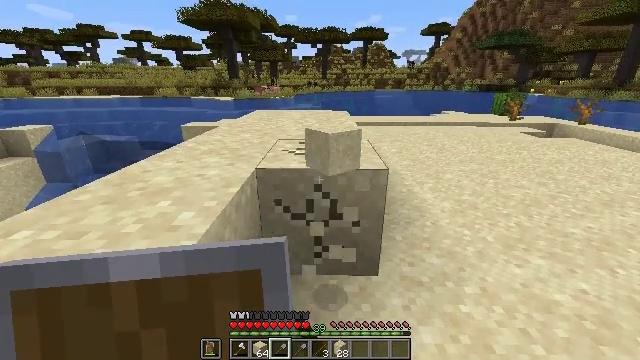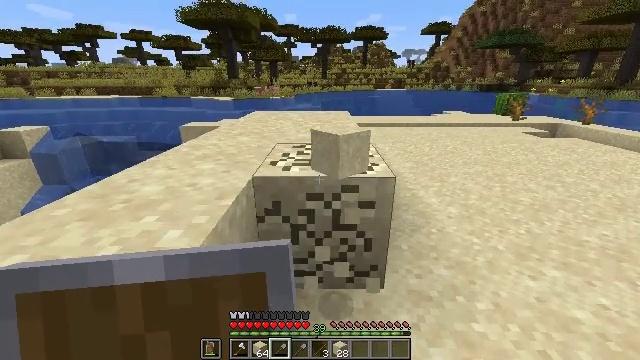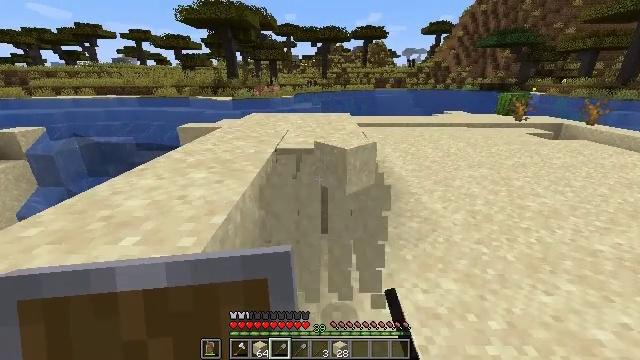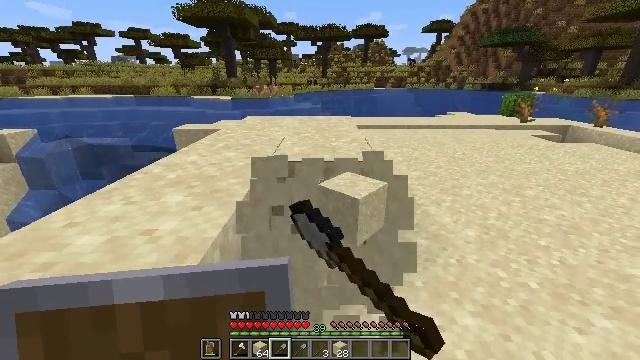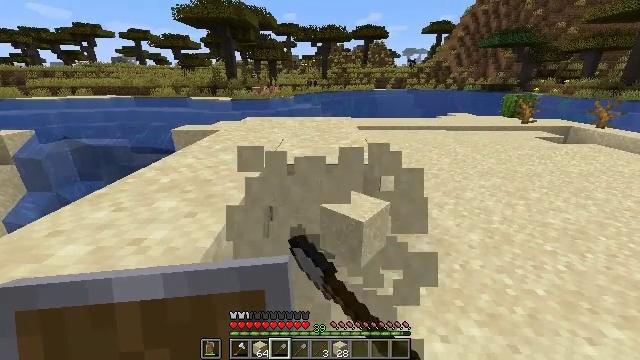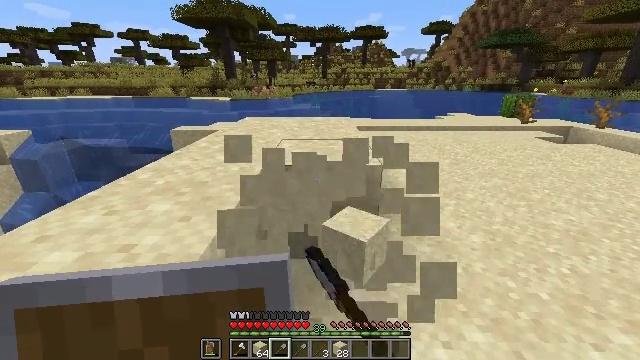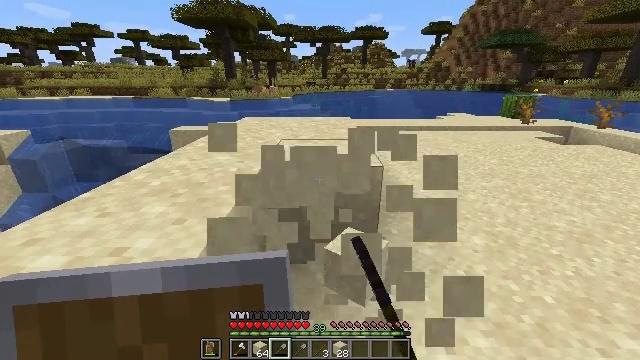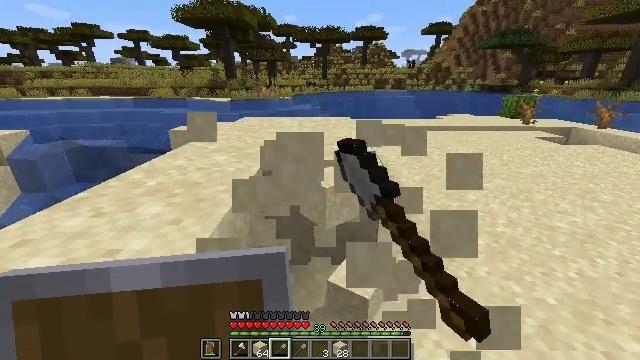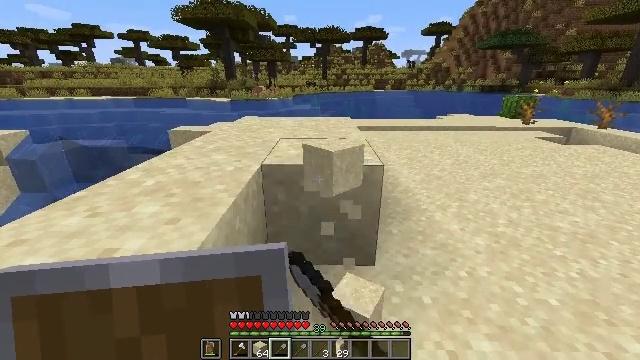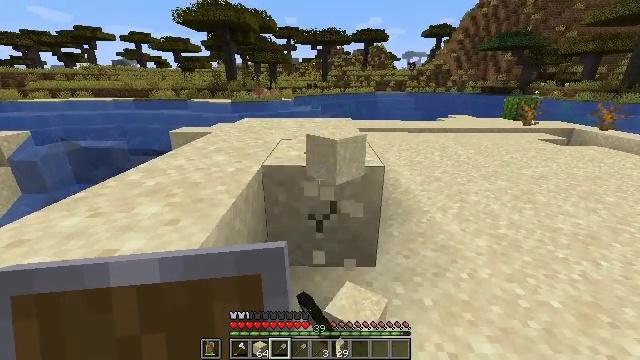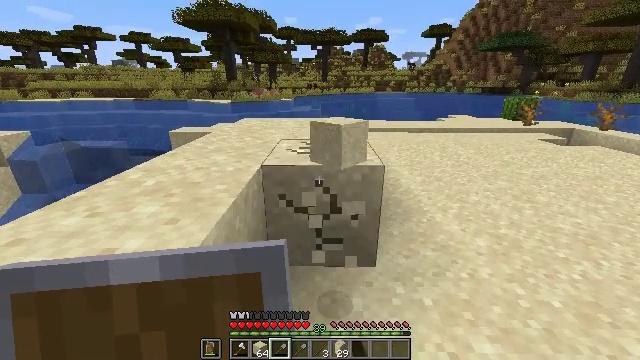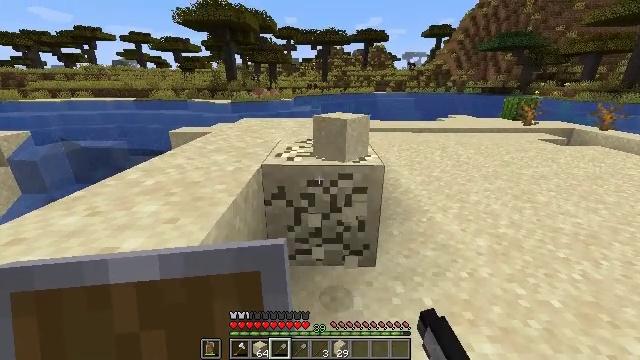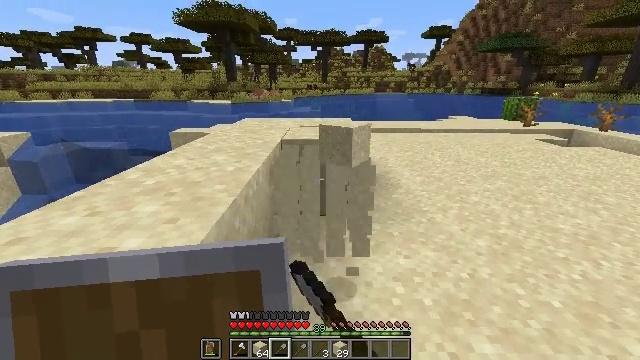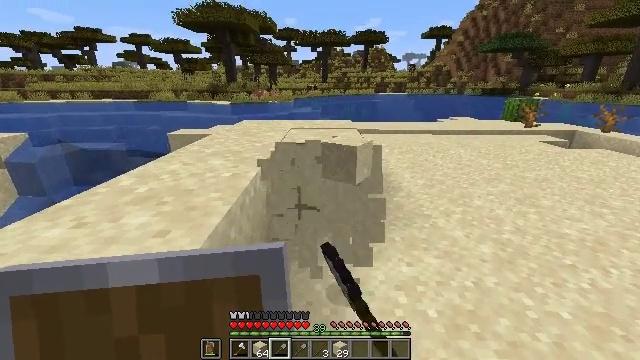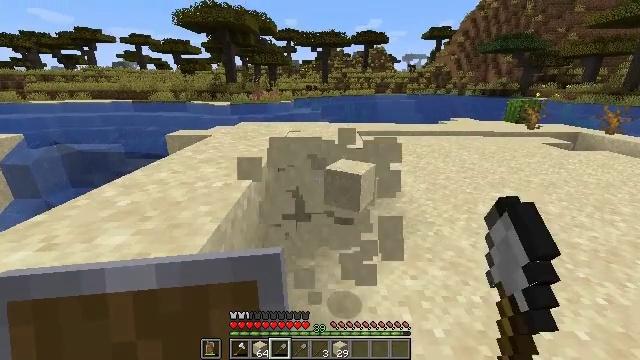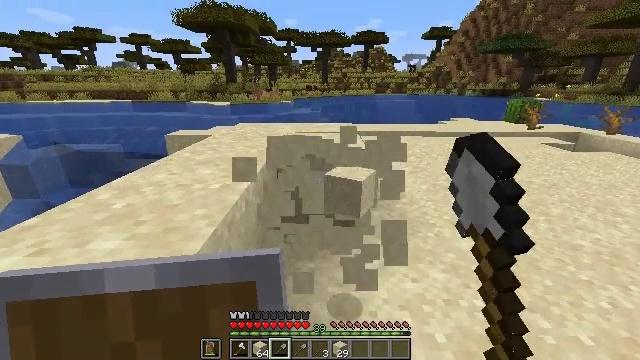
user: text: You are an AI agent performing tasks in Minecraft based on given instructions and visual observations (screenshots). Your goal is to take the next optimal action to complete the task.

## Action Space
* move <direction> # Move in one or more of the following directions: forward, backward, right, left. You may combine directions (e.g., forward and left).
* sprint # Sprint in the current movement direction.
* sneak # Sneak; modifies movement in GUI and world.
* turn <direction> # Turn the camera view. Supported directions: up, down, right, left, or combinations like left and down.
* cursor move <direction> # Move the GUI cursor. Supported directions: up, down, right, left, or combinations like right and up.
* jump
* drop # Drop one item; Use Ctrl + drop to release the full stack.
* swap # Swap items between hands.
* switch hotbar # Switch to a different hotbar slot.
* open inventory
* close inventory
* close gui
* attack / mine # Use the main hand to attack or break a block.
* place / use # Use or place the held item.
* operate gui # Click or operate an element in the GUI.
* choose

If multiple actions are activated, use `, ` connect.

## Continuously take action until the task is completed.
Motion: motion action
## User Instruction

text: Mine sand by the water.
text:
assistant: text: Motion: move forward, attack / mine
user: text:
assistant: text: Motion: move forward, attack / mine
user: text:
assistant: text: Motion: move forward, attack / mine
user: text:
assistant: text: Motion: attack / mine
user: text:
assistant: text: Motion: attack / mine
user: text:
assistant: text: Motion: attack / mine
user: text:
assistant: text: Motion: attack / mine
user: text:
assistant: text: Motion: attack / mine
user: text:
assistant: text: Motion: attack / mine
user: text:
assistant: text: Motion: attack / mine
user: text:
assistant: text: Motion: attack / mine
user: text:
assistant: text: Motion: attack / mine
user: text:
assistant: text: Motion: move forward, attack / mine
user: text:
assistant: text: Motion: move forward, attack / mine
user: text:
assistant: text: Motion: move forward, attack / mine
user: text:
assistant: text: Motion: move forward, attack / mine
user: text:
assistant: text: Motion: attack / mine